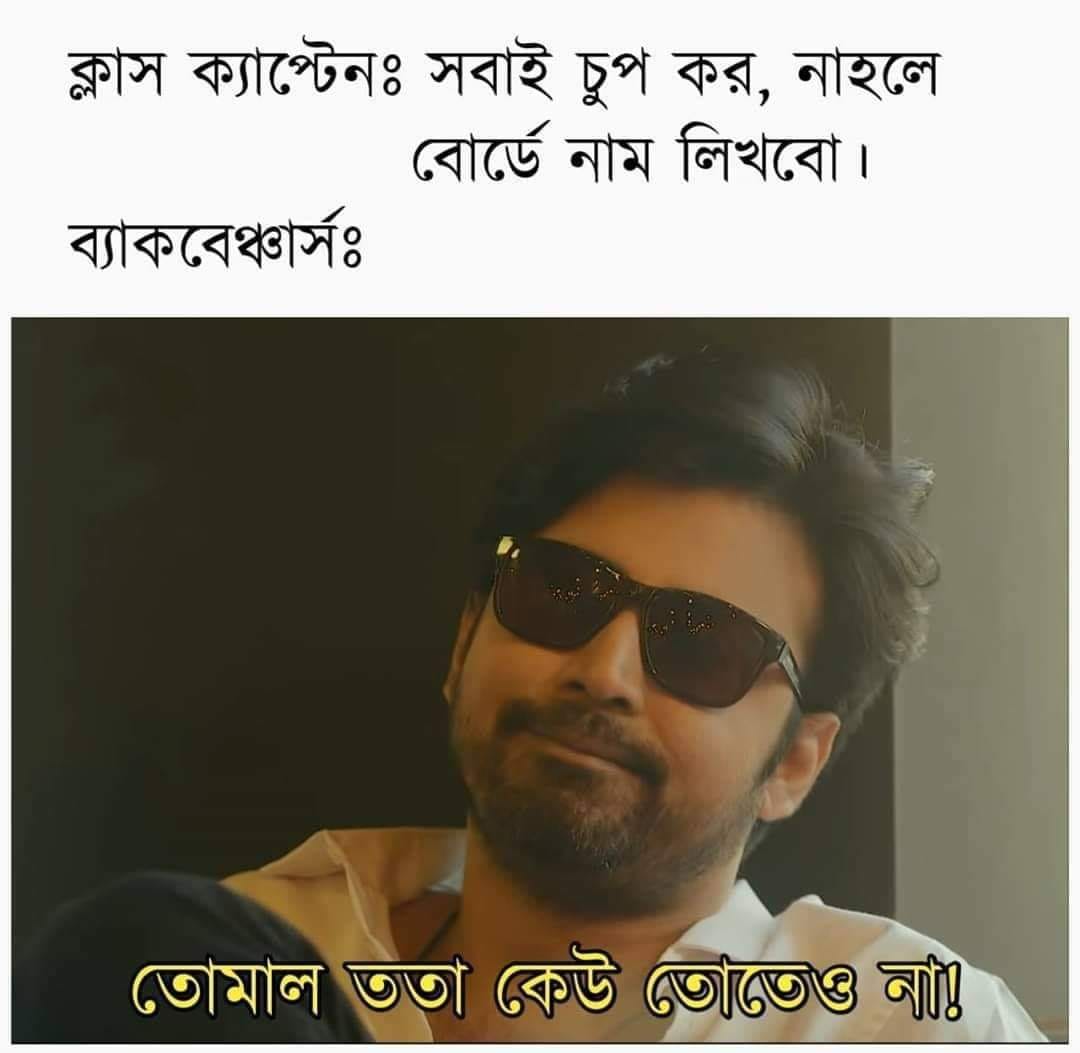
Text: ক্লাস ক্যাপ্টেন: সবাই চুপ কর, নাহলে বোর্ডে নাম লিখবো । ব্যাকবেঞ্চার্স: তোমাল ততা কেউ তোতেও না !
Label: Non Hate